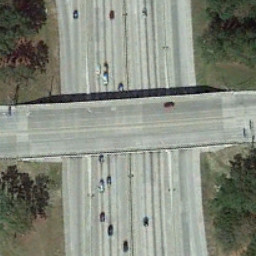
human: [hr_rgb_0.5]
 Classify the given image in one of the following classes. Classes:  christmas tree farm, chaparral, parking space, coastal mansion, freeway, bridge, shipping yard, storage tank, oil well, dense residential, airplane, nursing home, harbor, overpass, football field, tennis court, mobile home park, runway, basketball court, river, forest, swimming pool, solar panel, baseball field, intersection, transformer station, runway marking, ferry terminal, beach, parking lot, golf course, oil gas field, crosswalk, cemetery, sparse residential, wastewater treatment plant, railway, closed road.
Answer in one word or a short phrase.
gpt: overpass